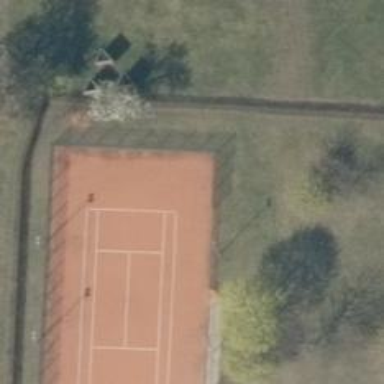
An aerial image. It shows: Tennis court in leisure pitch.